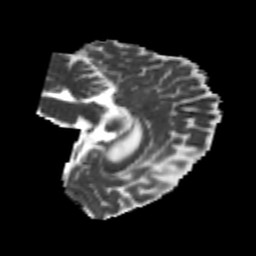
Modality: MD
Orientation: sagittal
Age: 20
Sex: female
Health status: healthy
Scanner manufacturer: philips
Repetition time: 7.389 s
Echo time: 0.08599 s